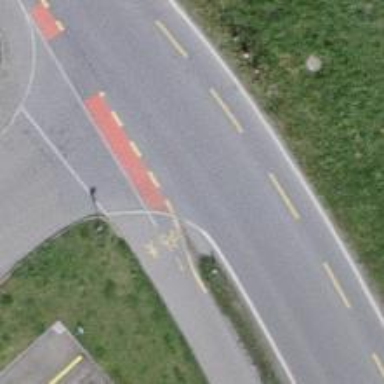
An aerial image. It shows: Kerb barrier.